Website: lowes
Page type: account-selection
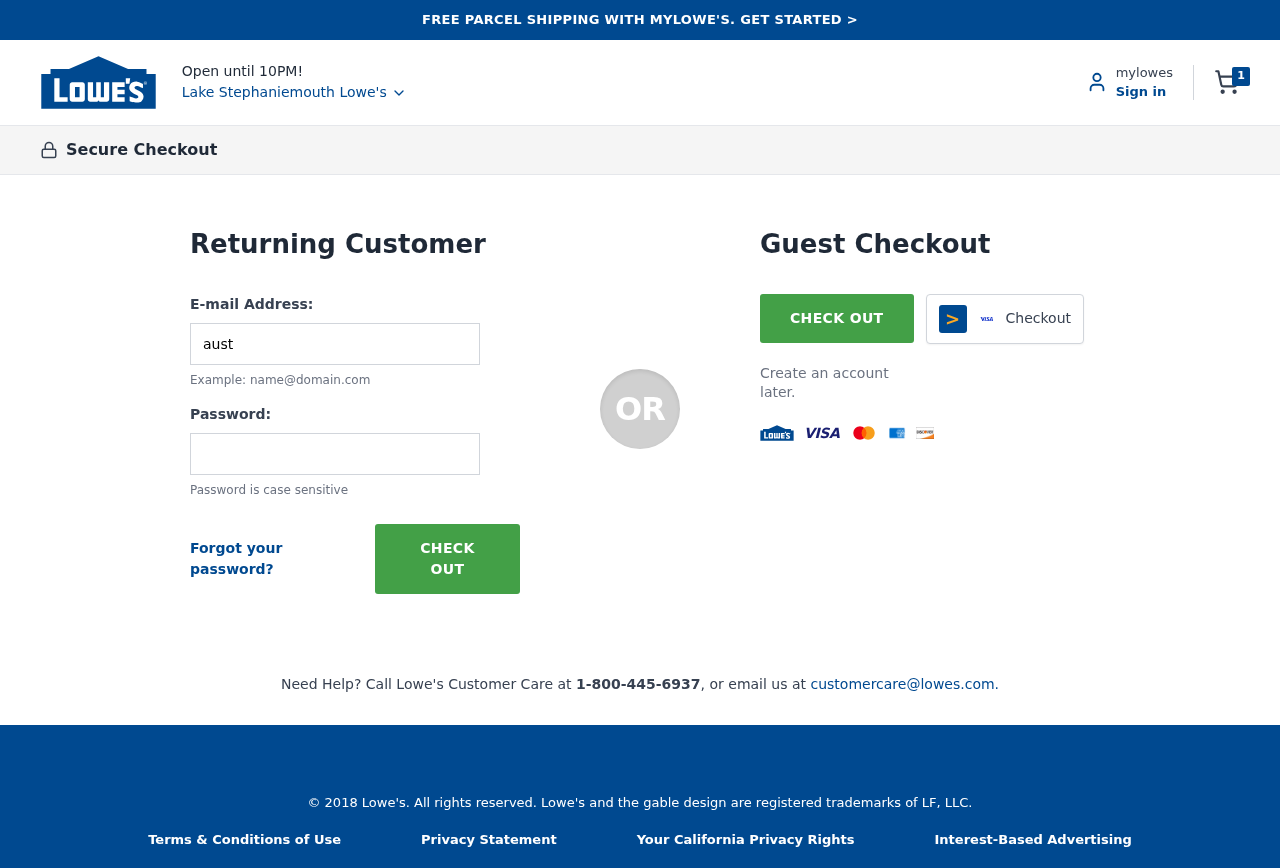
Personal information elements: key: PII_CITY
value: Lake Stephaniemouth Lowe's
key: PII_LOGIN_USERNAME
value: austin_peterson
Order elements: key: ORDER_NUM_ITEMS
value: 1